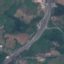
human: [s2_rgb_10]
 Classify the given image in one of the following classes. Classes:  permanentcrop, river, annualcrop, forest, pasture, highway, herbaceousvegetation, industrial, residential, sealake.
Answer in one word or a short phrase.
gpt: Highway